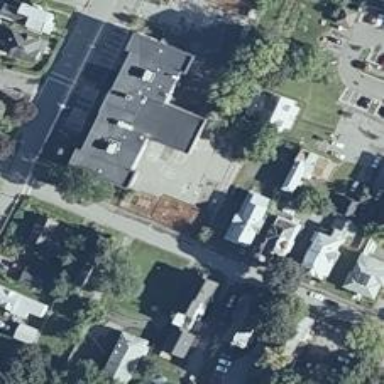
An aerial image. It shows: School building.